Field crop: maize
Growth stage: 2
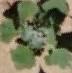
Species: chenopodium